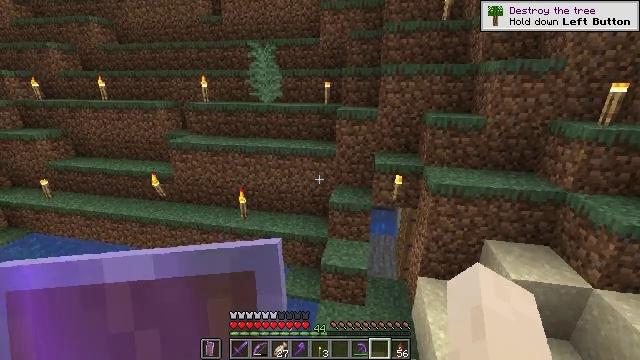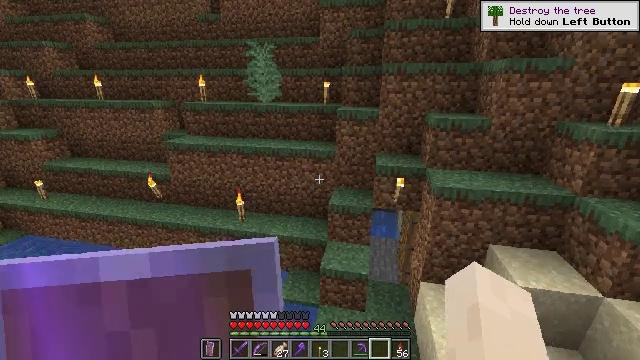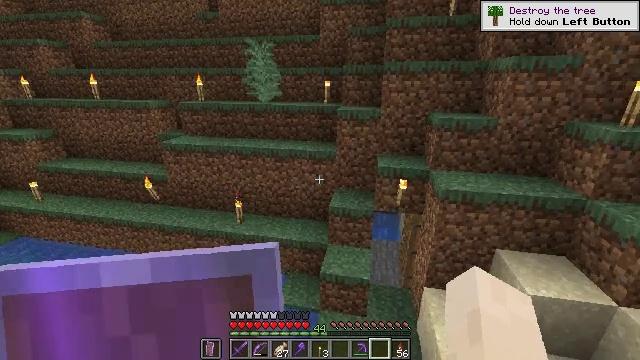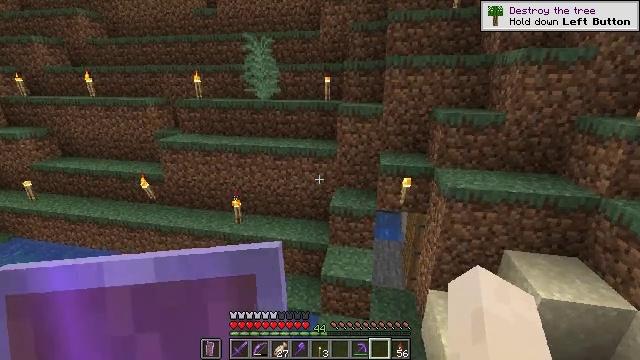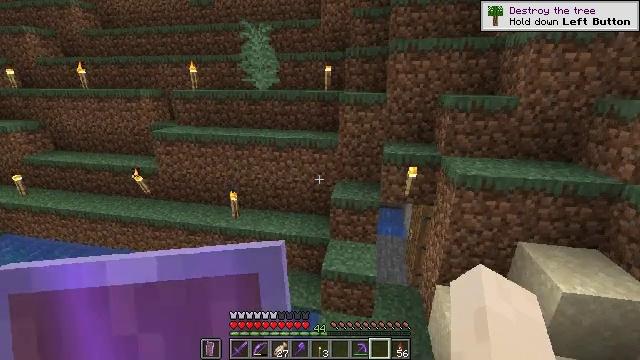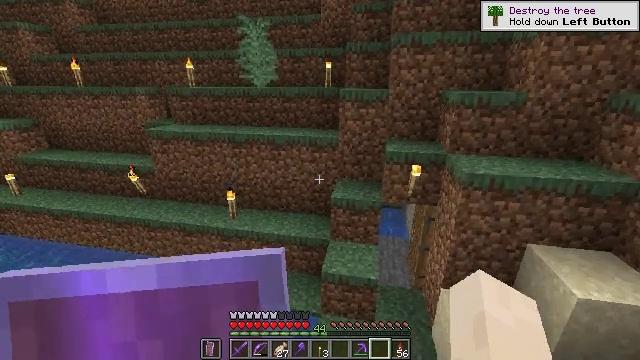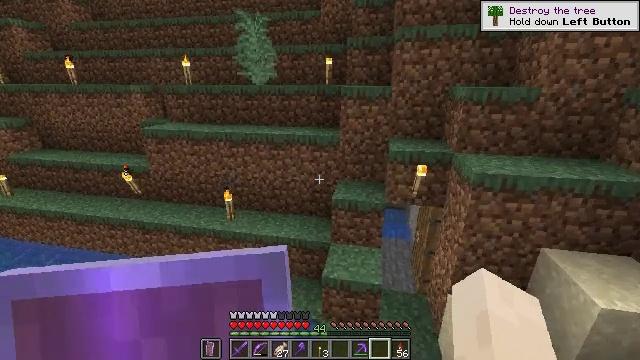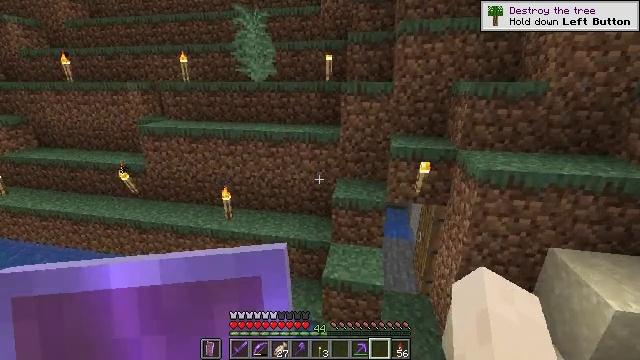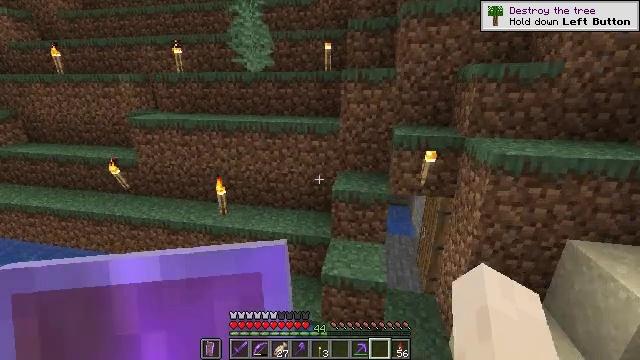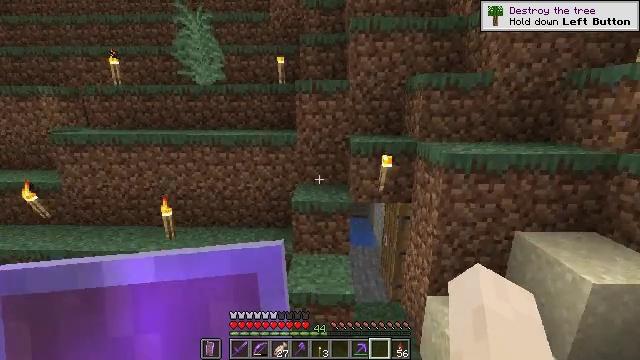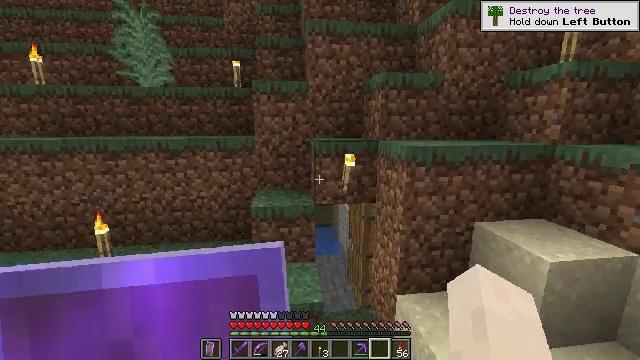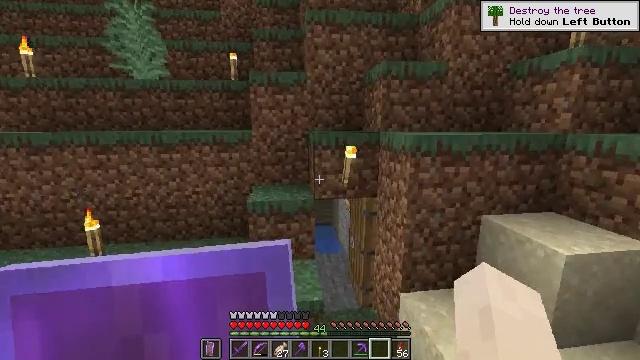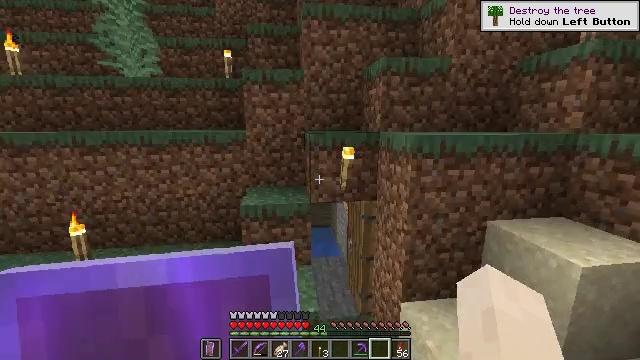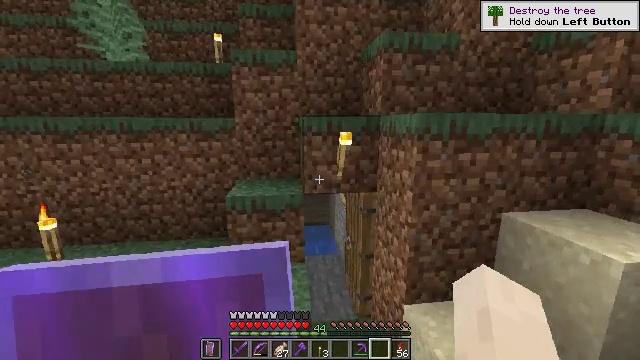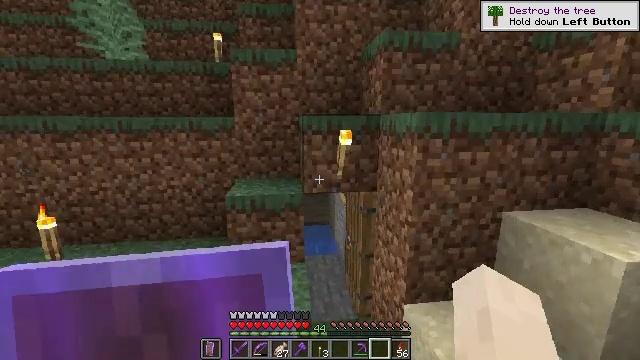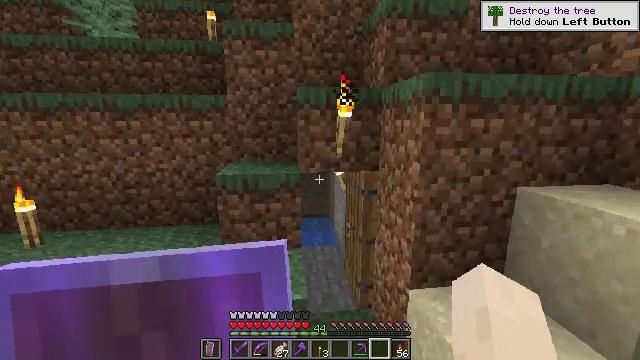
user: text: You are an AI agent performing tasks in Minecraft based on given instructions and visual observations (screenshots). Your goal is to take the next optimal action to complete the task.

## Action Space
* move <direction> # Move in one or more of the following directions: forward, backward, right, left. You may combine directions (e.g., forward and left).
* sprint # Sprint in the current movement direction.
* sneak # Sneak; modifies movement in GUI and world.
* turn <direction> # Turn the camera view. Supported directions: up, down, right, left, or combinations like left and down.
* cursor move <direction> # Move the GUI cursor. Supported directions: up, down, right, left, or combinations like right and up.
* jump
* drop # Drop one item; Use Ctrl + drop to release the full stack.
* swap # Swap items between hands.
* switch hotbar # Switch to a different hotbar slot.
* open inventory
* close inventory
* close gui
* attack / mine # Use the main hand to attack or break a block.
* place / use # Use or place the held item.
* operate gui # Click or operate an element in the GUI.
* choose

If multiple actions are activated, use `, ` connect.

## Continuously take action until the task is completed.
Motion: motion action
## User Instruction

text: Mine the bone block found in fossils.
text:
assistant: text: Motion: move forward
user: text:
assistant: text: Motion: move forward
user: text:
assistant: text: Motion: move forward
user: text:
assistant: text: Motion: move forward
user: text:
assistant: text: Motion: move forward
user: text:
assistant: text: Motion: move forward
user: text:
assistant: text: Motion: move forward
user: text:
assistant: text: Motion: move forward and move right
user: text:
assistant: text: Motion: move forward and move right, turn right and up
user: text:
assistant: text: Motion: move forward and move right, turn right and up
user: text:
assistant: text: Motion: move forward and move right
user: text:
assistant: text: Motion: move forward
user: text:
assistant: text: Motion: move forward
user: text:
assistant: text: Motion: move forward
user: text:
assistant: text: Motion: move forward
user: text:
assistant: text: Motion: move forward
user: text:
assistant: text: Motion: move forward
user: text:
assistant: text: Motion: move forward
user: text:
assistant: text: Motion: move forward and move right
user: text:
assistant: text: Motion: move forward and move right
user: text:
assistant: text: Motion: move forward and move right
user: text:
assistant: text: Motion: move forward
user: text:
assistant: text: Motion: move forward, turn left
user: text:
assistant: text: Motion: move forward, turn left
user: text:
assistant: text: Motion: move forward
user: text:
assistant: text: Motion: move forward
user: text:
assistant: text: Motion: move forward
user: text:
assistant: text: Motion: move forward
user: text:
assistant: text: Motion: move forward
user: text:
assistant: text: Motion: move forward